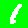
Digit: 1